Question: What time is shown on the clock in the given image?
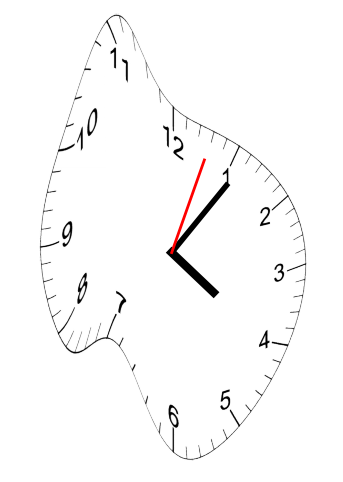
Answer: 04:06:03